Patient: sex M, age 69
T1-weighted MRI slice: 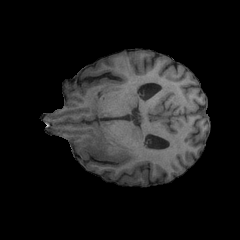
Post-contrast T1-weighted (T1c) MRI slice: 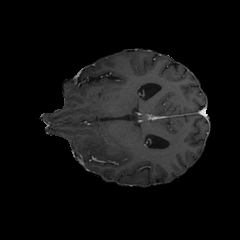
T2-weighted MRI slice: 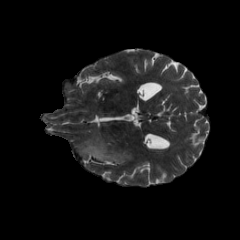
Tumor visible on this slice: yes
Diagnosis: Glioblastoma, IDH-wildtype
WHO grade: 4